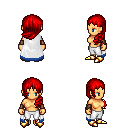
a pixel art fantasy rpg character, female body template, human, tanned skin, white trimmed cape, white pants, red left-swept hairstyle, cloth bracers, gold boots, four views (front, back, left, right), 2x2 character sprite sheet, small pixel art, hard edges, no anti-aliasing